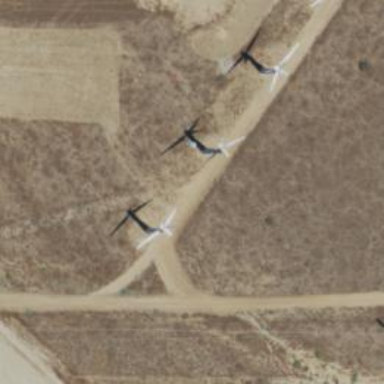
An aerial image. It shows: Wind power generator utilizing wind turbines.